Current action and preconditions to check: path_clear

Your task: For each precondition in the list above, predict whether it will hold at this action.

Consider the current scene as observed from the mobile robot's camera, and analyze the predicted future states of all dynamic agents (e.g., people, animals, vehicles, or any moving entities) within the NEXT SECOND.

IMPORTANT: Only answer "very likely" if you are absolutely certain—based on strong, clear evidence—that a dynamic agent will violate the precondition in the predicted future state. Do NOT answer "very likely" for unlikely, ambiguous, or low-probability risks.

Ask yourself for each precondition: Is there a high probability, with clear and convincing evidence, that the predicted future states of any dynamic agent will interfere with the predicted future state of the currently executing action within the NEXT SECOND, causing that precondition to fail?

Assess the risk level based on these predictions. Use "likely" or "very likely" if motions create a clear risk of interference.

Use "neutral" or "improbable" if agents are nearby but their predicted paths are clearly diverging or non-conflicting.

Failure Risk Categories: "very improbable", "improbable", "neutral", "likely", "very likely"

Answer Format: Output ONLY the probability_of_failure value from these categories: "very improbable", "improbable", "neutral", "likely", "very likely"

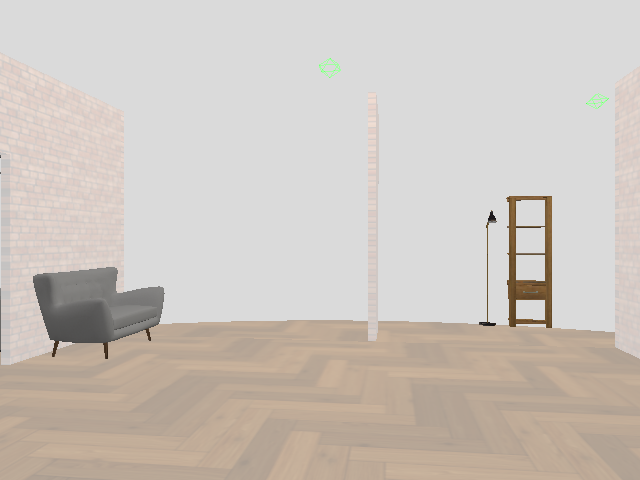

Answer: very improbable